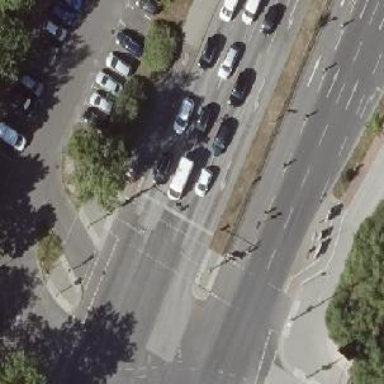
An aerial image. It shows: Road with traffic signals.